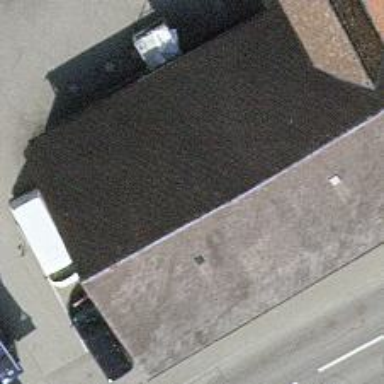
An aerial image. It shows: Car shop that offers dealer and repair services.